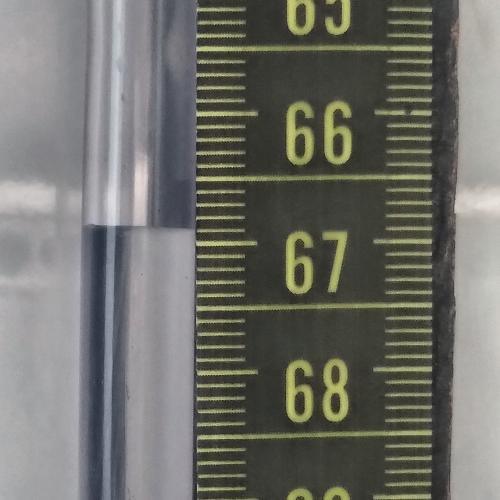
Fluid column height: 66.9 cm